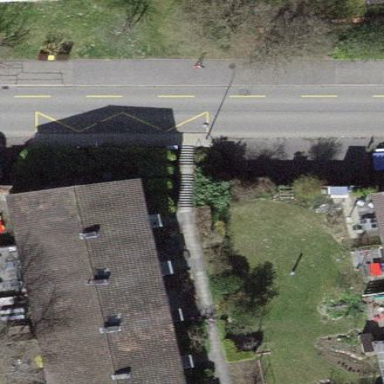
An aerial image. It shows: Residential building.